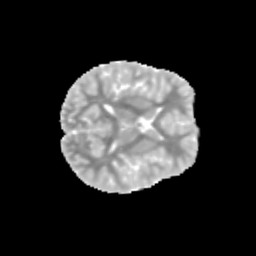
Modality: MD
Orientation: axial
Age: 12
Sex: male
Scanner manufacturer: siemens
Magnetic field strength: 3 T
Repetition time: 3.8 s
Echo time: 0.07 s